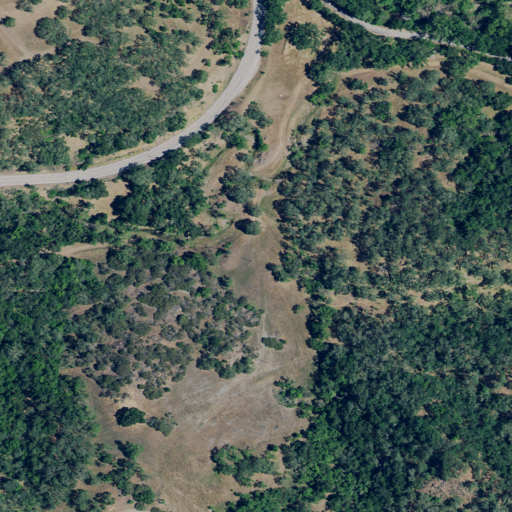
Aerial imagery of valley in California named Cañada Garcia containing mixed forest, shrub, open development, low intensity development, and woody wetlands